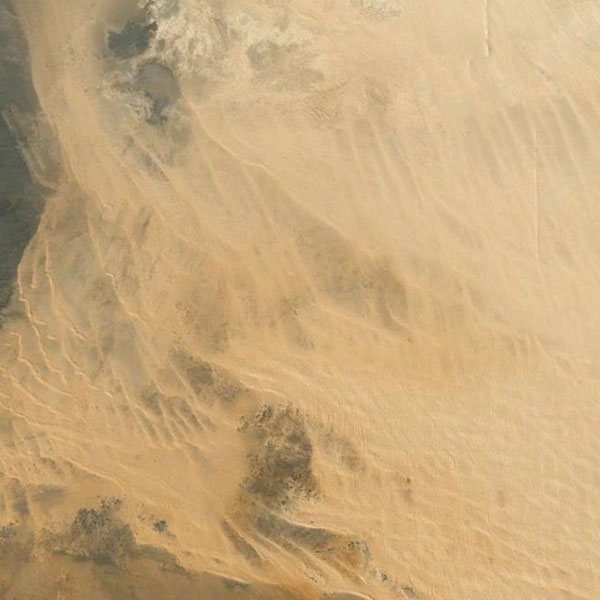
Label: Desert